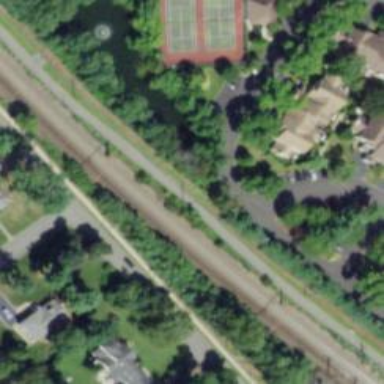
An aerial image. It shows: Asphalt cycleway running alongside abandoned railway track.